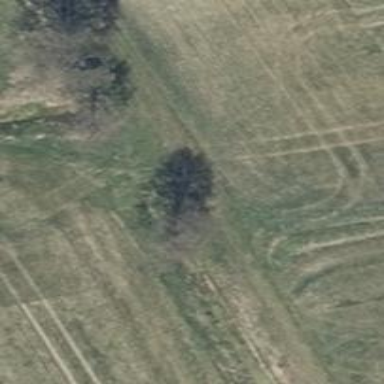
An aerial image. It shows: Deciduous tree with broadleaved leaves.